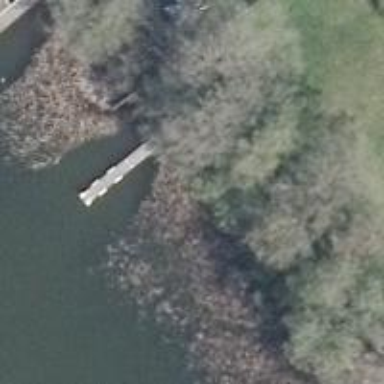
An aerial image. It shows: Man-made pier.